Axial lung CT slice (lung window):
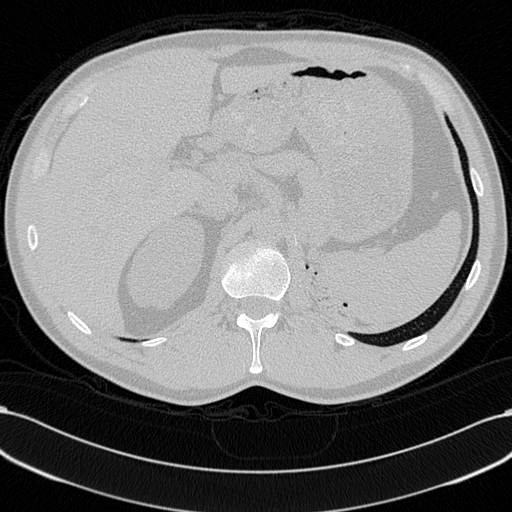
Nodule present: no